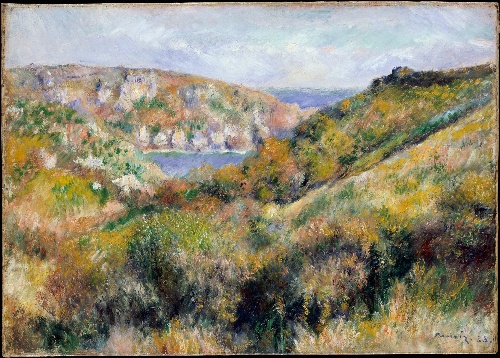
Title: Hills around the Bay of Moulin Huet, Guernsey
Artist: Auguste Renoir
Artist bio: French, Limoges 1841–1919 Cagnes-sur-Mer
Date: 1883
Object type: Painting
Classification: Paintings
Medium: Oil on canvas
Dimensions: 18 1/8 x 25 3/4 in. (46 x 65.4 cm)
Department: European Paintings
Credit line: Bequest of Julia W. Emmons, 1956
Accession year: 1956
Repository: Metropolitan Museum of Art, New York, NY
Tags: Hills|Landscapes